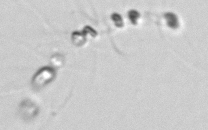
Label: Chaetoceros_socialis